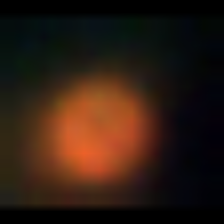
Taxon: NanoPlankton
Group: Other